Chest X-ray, PA view. Patient: 61 years old, sex M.
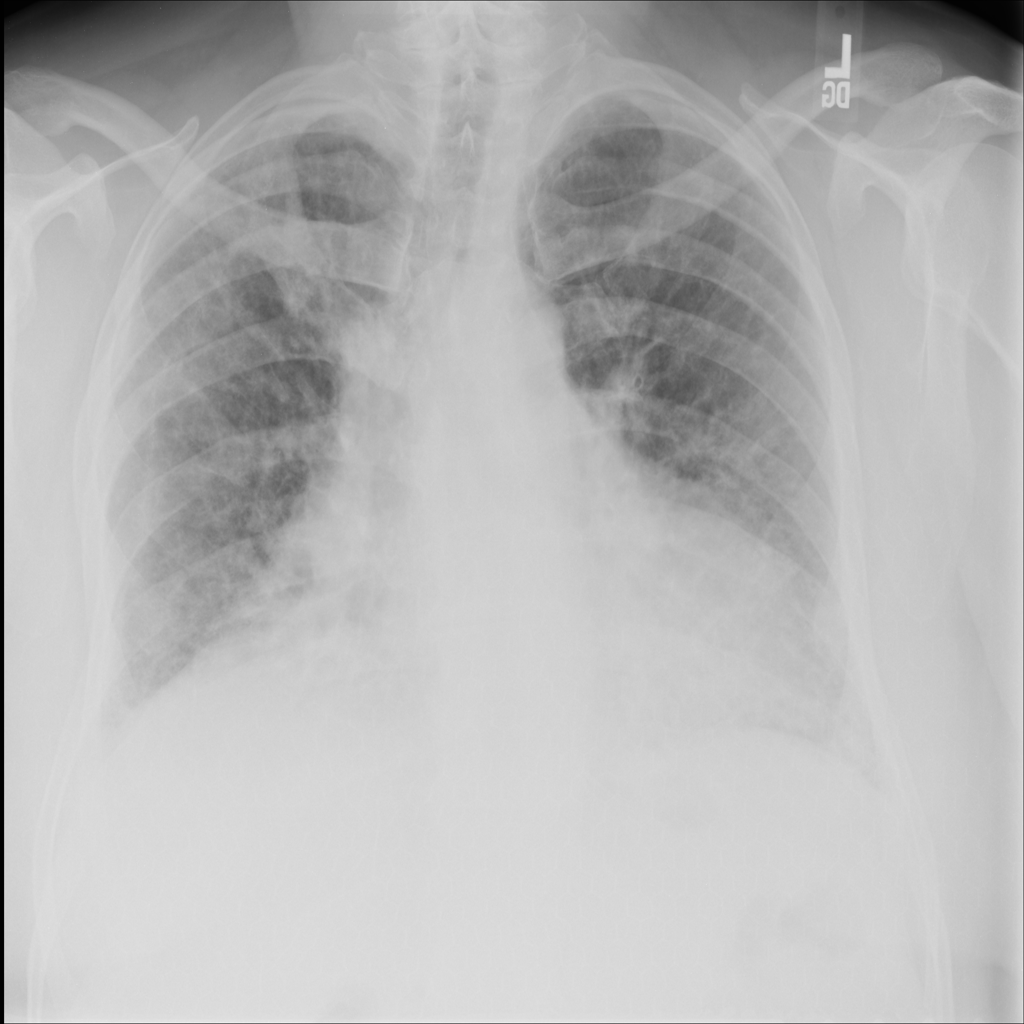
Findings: Fibrosis